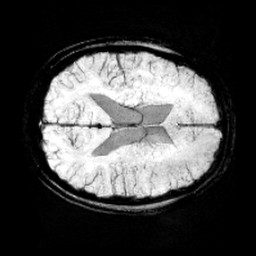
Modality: minIP
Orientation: axial
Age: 12
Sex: male
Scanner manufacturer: siemens
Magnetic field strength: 3 T
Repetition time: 0.027 s
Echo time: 0.02 s